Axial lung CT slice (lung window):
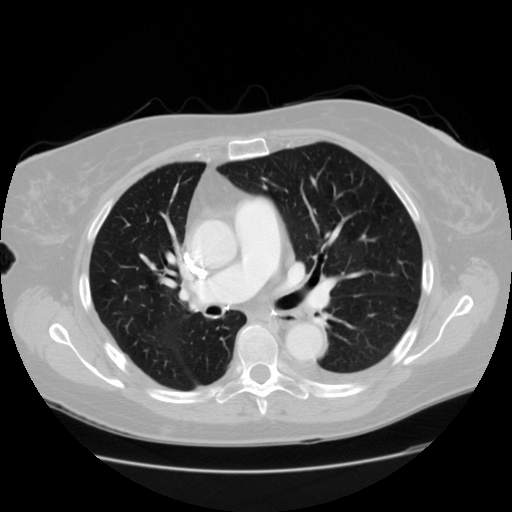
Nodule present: no